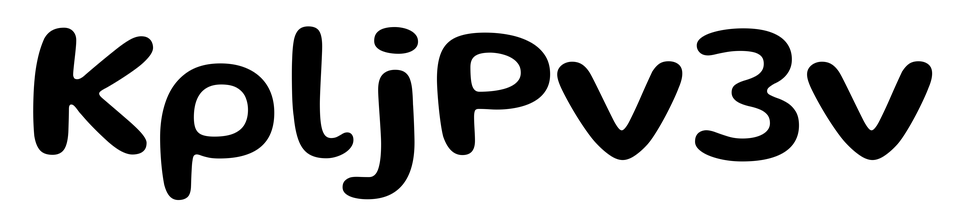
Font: Gluten_Medium